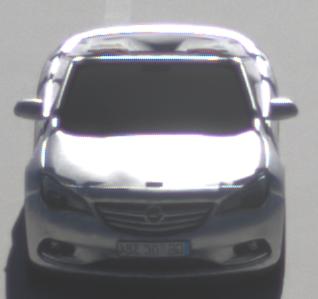
Make: Opel
Model: Cascada 1.4 Turbo
Detailed model: Cascada
Model produced from: 2013/03
Model produced until: 2015/01
Doors: 2
Color: white
Road condition: dry road
Daytime: morning or afternoon
Contrast: high contrast